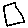
Label: square